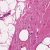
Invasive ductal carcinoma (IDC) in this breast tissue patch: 0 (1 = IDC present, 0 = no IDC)